Question: I have an array containing 2 data curves, imported from excel. Below is my array. Column 1 is the x axis, while column 3 is the y axis.
'''
[[ 0.00000000e+00 8.57250668e-06 0.00000000e+00]
[ 1.88000000e+03 8.57250668e-06 1.88617039e-01]
[ 8.01000000e+03 8.57250668e-06 3.42702439e-01]
[ 8.16300000e+04 8.57250668e-06 4.43486869e-01]
[ 0.00000000e+00 1.49761692e-05 0.00000000e+00]
[ 2.09000000e+03 1.49761692e-05 1.58760000e-01]
[ 8.22000000e+03 1.49761692e-05 2.54700000e-01]
[ 8.18400000e+04 1.49761692e-05 2.92848750e-01]]
'''
Here is my code
'''
import numpy as np
import matplotlib.pyplot as plt
A = np.array(
[[0.00000000e+00, 8.57250668e-06, 0.00000000e+00],
[1.88000000e+03, 8.57250668e-06, 1.88617039e-01],
[8.01000000e+03, 8.57250668e-06, 3.42702439e-01],
[8.16300000e+04, 8.57250668e-06, 4.43486869e-01],
[0.00000000e+00, 1.49761692e-05, 0.00000000e+00],
[2.09000000e+03, 1.49761692e-05, 1.58760000e-01],
[8.22000000e+03, 1.49761692e-05, 2.54700000e-01],
[8.18400000e+04, 1.49761692e-05, 2.92848750e-01]])
print A
x= A[:,0]
c0= A[:,1]
y_meas= A[:,2]
plt.plot(x,y_meas,'-b')
plt.title('Reaction')
plt.legend(['Data'], loc='lower right')
plt.show()
'''

Obviously this is not what I want. How do I keep the 2 curves within the array separately, such that I can have 2 discrete curves?
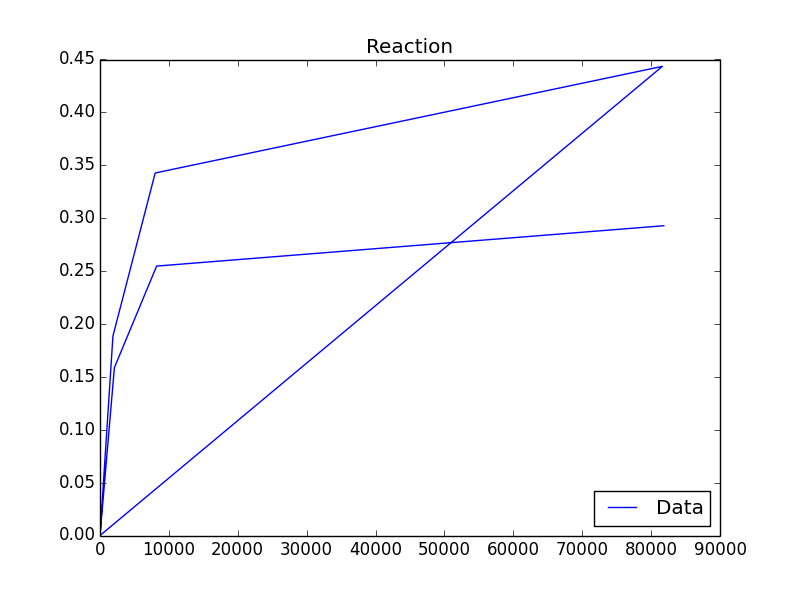
Answer: It's a little hard to tell what you are trying to produce. But looking at the x- and y-axis data points, it's clear that you are dealing with data that begins at zero, increases, then goes back to zero. So, assuming that these are the two curves that you could have to plot, you can separate the array as follow:
'''
x1= A[:,0][:4]
x2= A[:,0][4:]
c0= A[:,1]
y_meas1= A[:,2][:4]
y_meas2= A[:,2][4:]
plt.plot(x1,y_meas1,'-b')
plt.plot(x2,y_meas2,'-g')
plt.title('Reaction')
plt.legend(['Data1', 'Data2'], loc='lower right')
plt.show()
'''

If you have more data than just these 8 data points within the array, you could create a loop to automatically parse the array by checking for when the x- or y-coordinates (or both) are equivalent to zero and saving the previous x- and y-values (within a range) in order to plot them. In this way you wouldn't have to create all of the arrays by hand. Hope this helps.